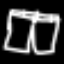
Label: pants